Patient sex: M
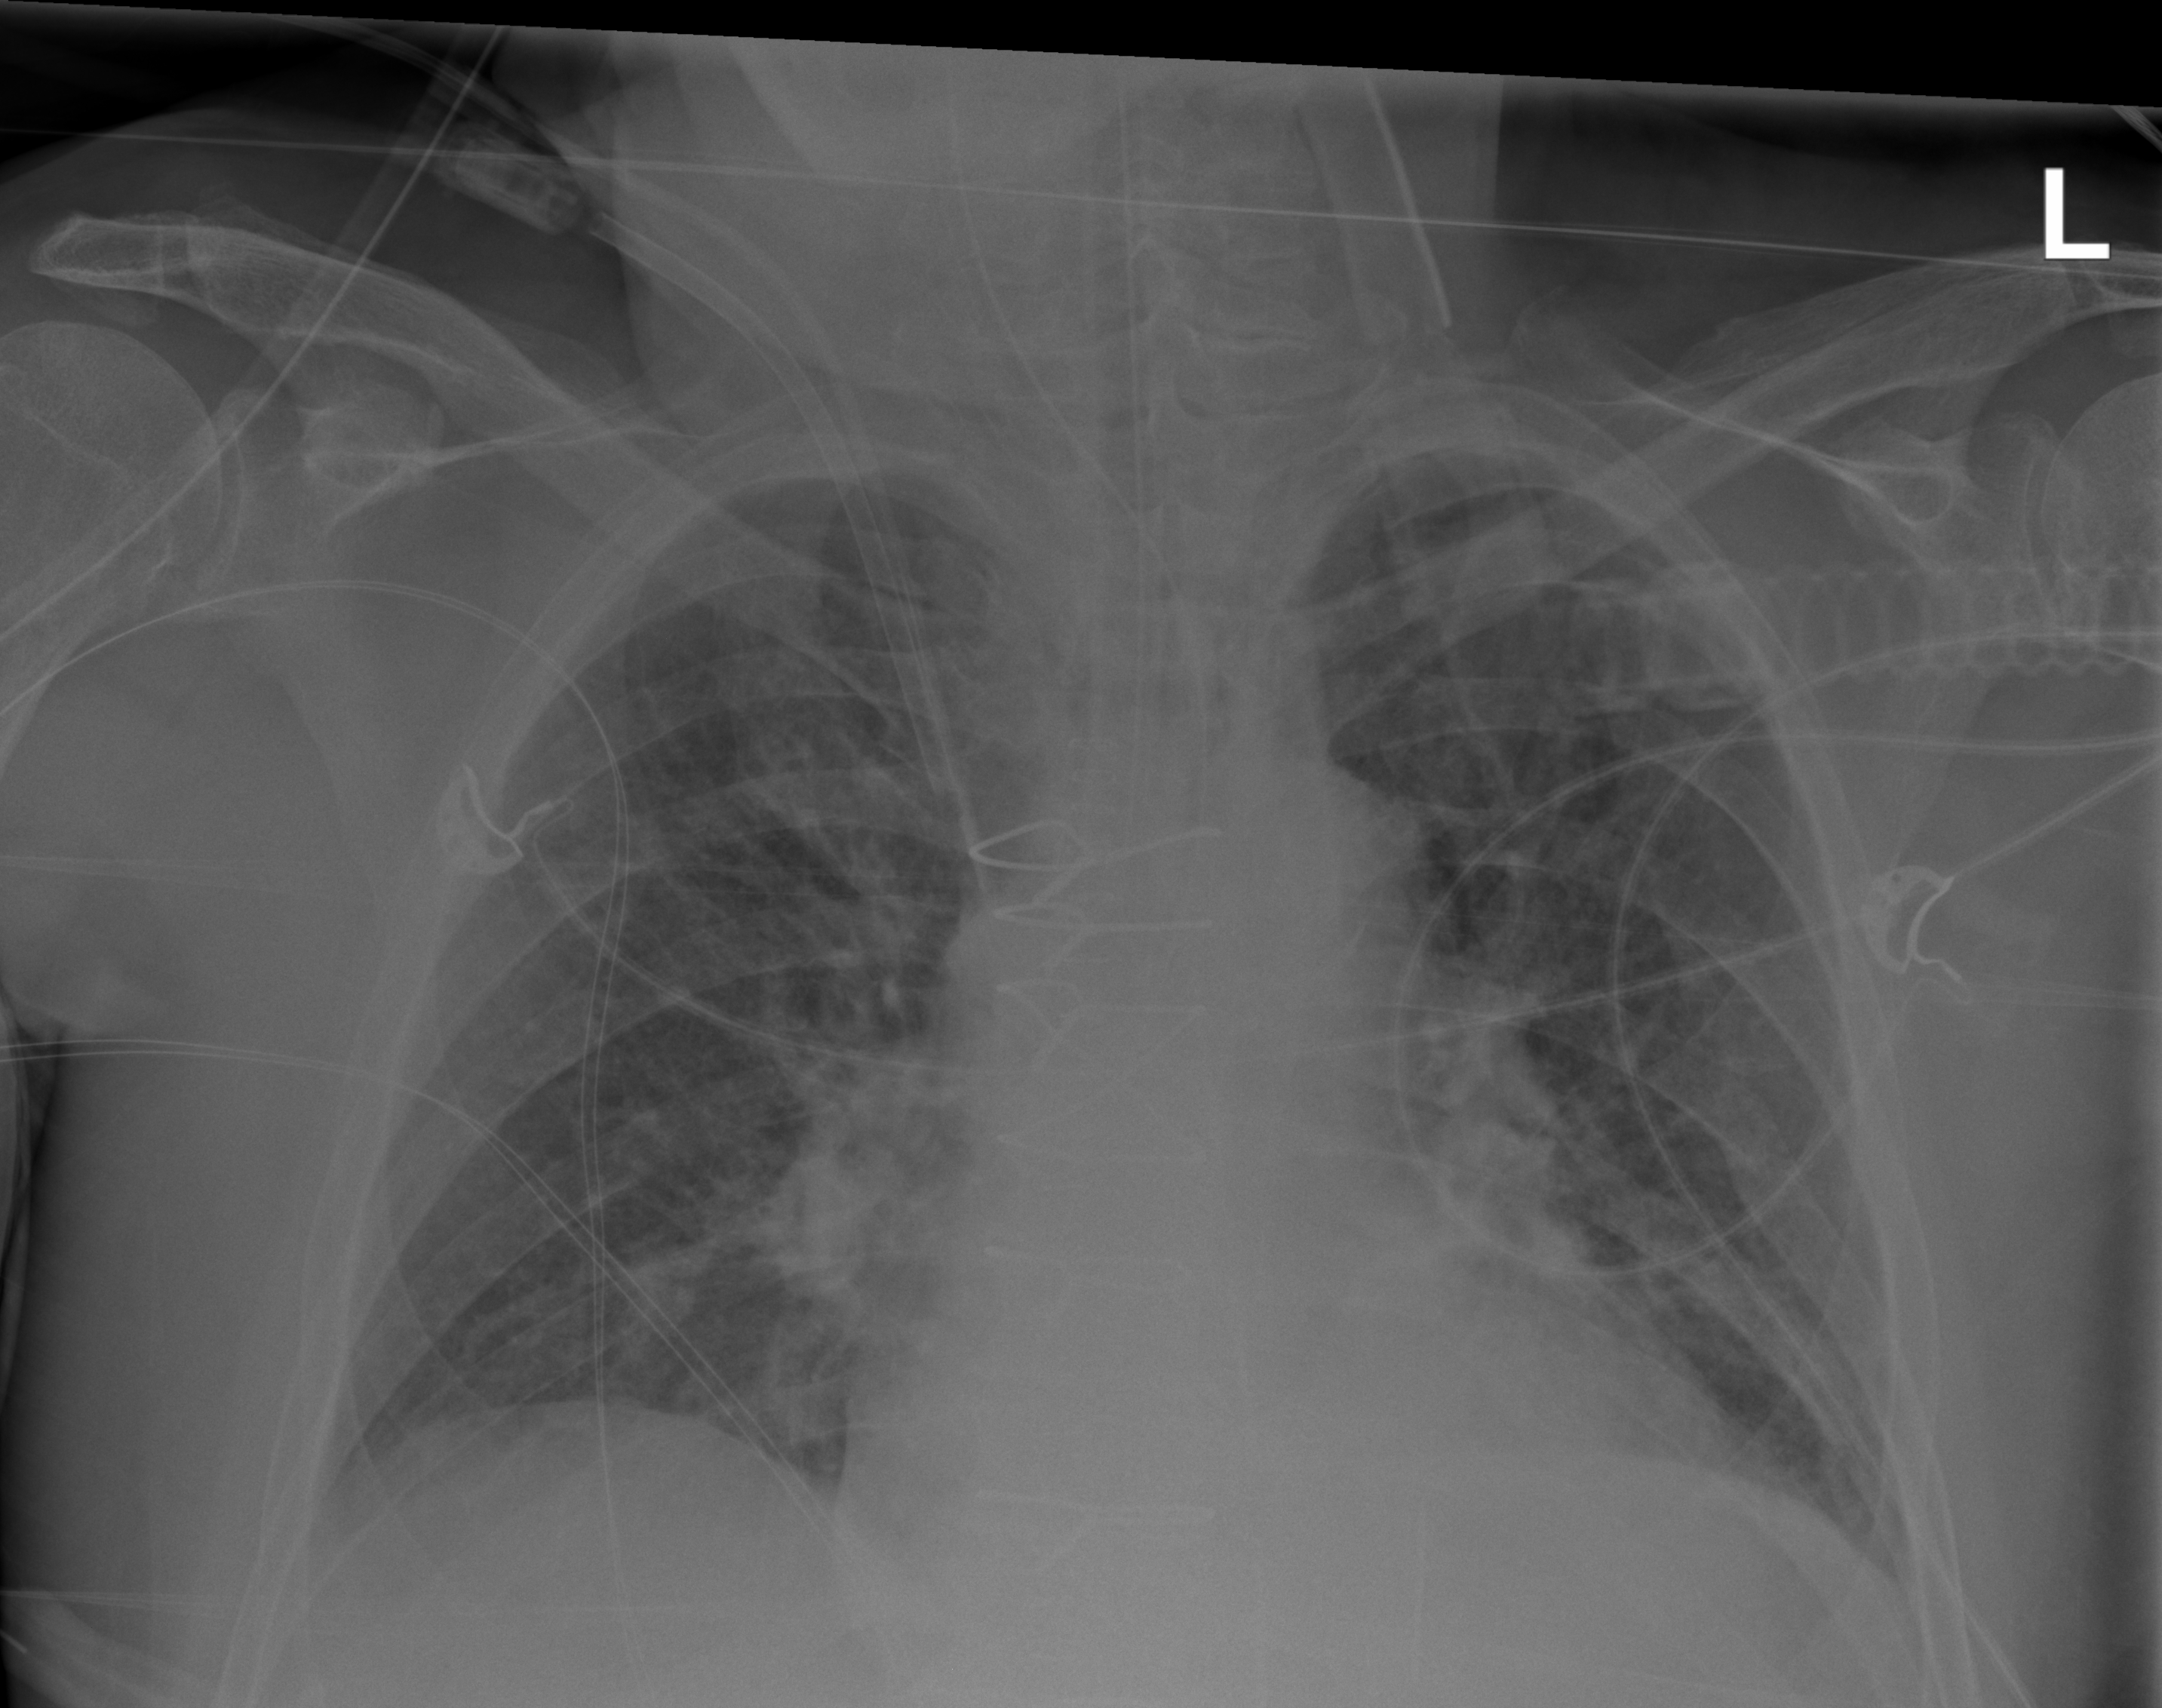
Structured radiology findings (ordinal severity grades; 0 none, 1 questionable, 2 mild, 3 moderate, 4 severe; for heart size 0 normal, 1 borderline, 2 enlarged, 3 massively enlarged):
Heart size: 1
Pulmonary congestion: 2
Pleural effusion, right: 0
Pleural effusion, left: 0
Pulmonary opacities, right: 0
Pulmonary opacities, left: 0
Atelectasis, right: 0
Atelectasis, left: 0